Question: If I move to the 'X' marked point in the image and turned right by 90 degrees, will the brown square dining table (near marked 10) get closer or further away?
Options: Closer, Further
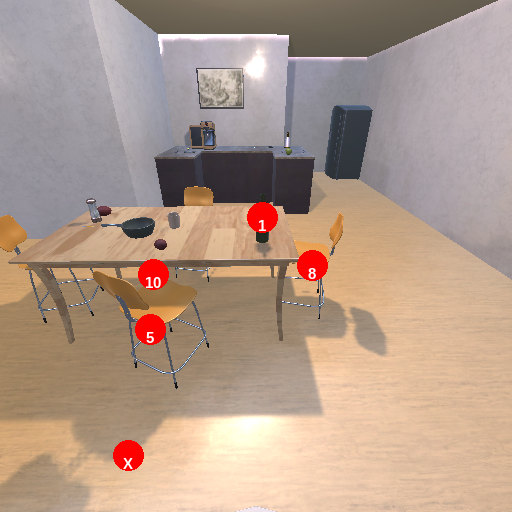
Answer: Closer